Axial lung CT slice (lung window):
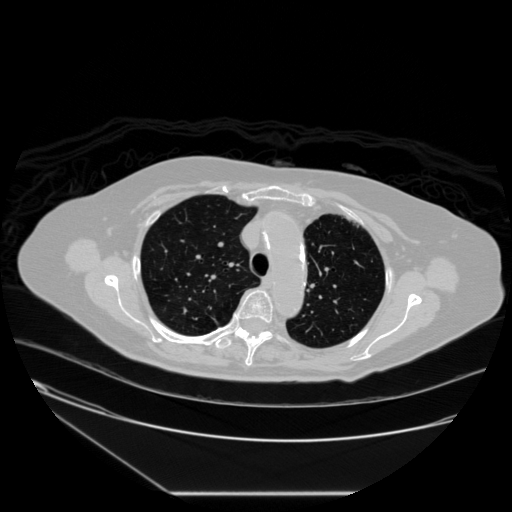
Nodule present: no